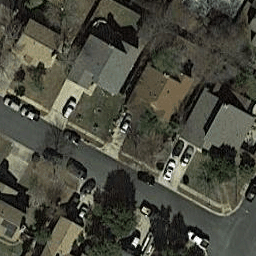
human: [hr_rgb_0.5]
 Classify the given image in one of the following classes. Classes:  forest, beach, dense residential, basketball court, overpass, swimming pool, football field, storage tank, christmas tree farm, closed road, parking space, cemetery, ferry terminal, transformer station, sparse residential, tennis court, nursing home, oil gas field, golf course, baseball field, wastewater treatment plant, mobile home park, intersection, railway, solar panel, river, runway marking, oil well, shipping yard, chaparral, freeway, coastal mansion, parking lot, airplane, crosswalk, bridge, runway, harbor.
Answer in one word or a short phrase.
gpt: dense residential